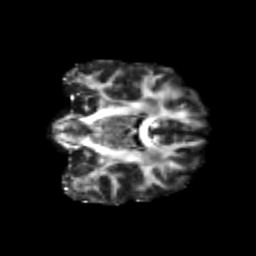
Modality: FA
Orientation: coronal
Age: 25
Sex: male
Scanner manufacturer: siemens
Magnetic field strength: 3 T
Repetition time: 3.5 s
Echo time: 0.125 s